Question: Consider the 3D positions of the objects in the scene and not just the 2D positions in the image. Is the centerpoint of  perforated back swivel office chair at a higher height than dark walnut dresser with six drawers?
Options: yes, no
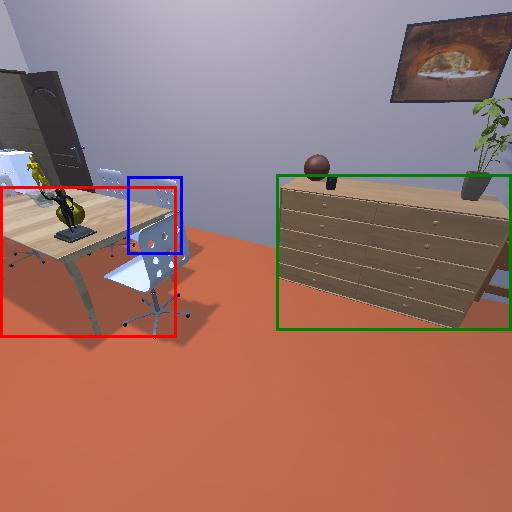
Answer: yes